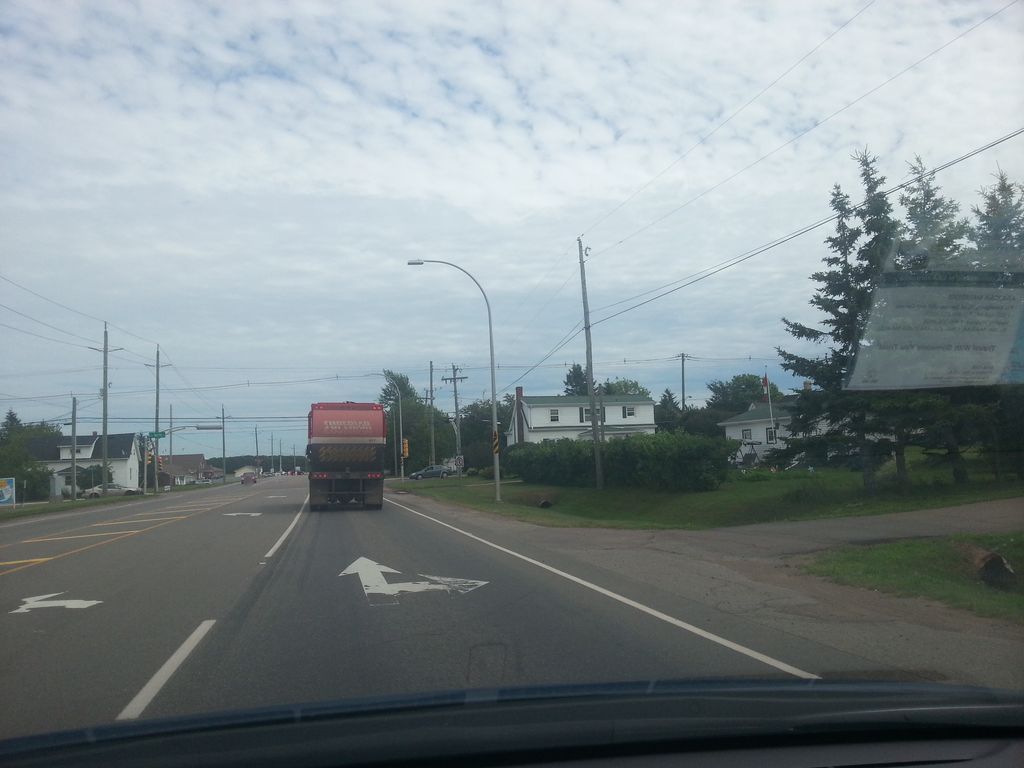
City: charlottetown